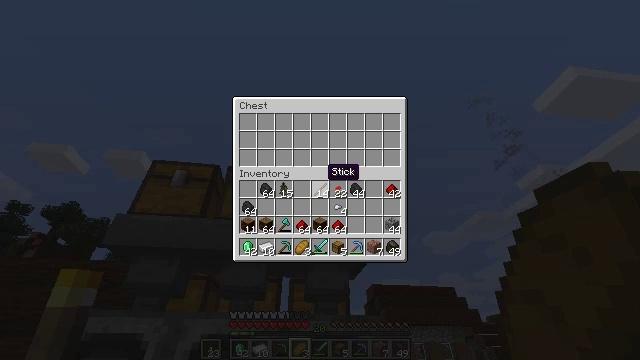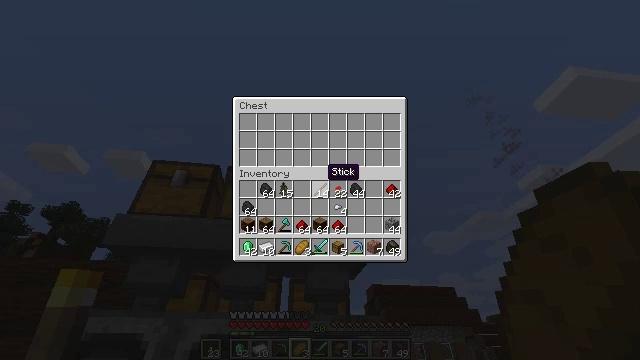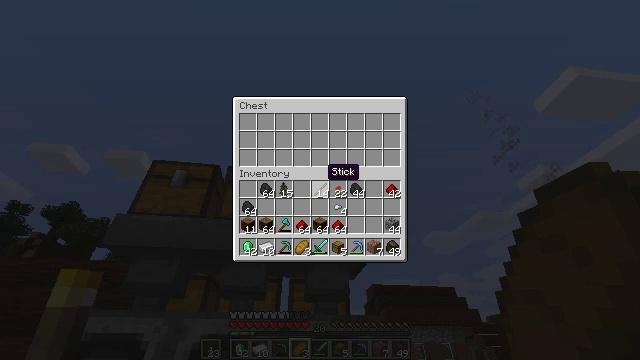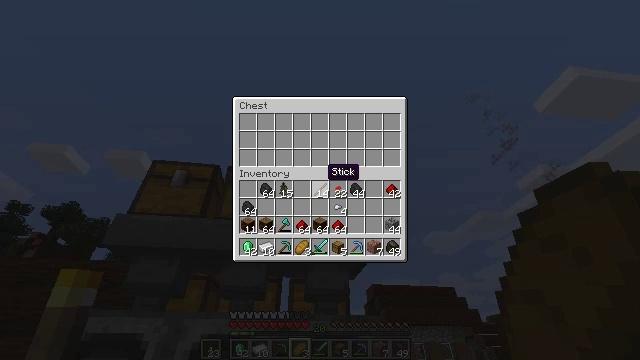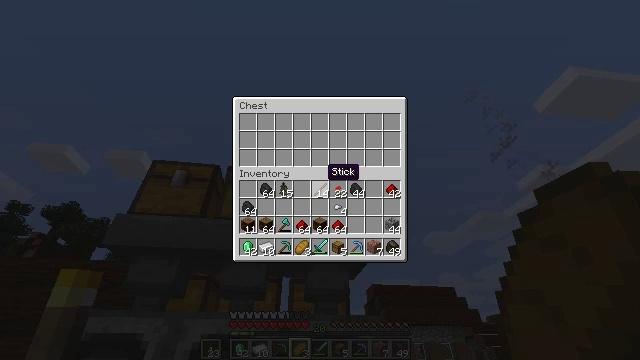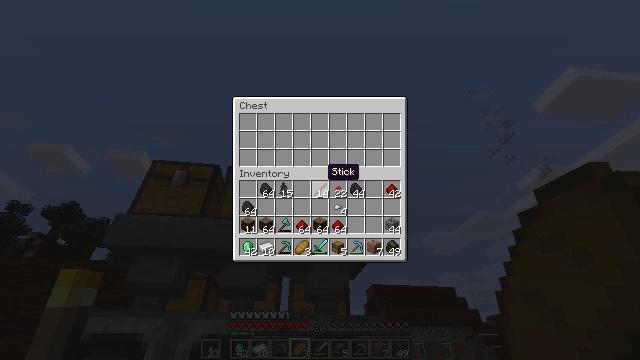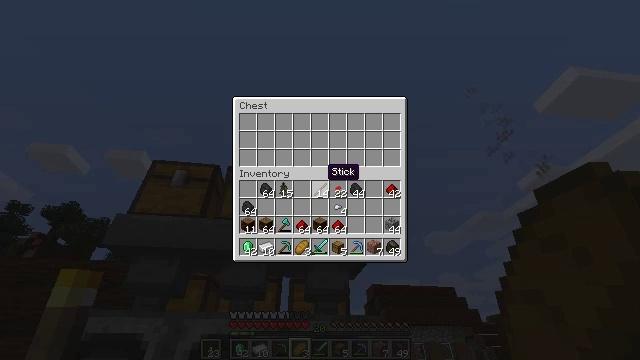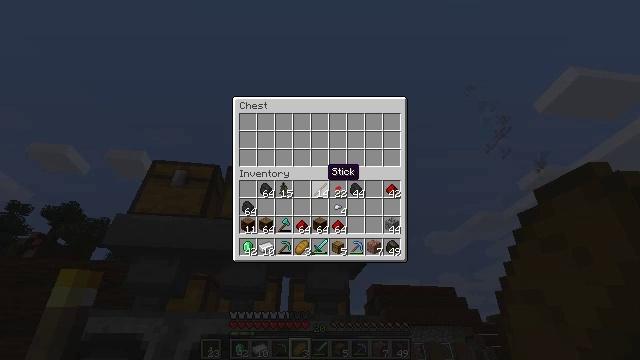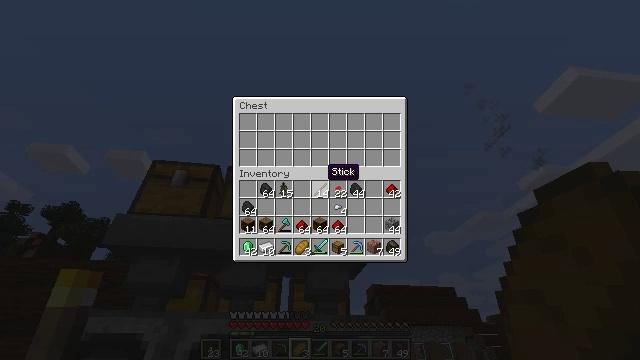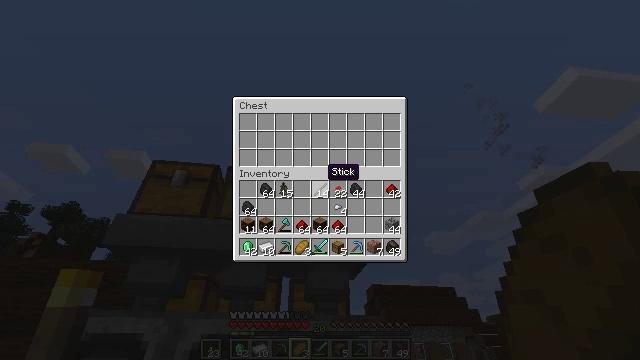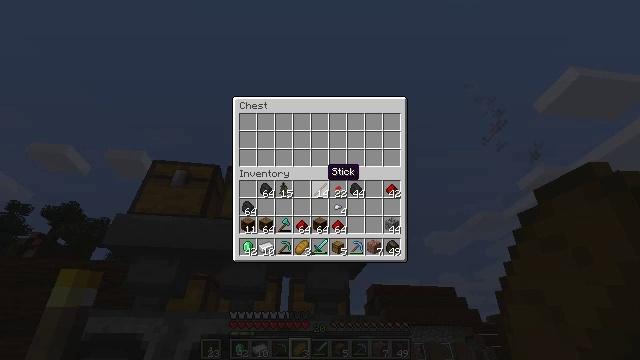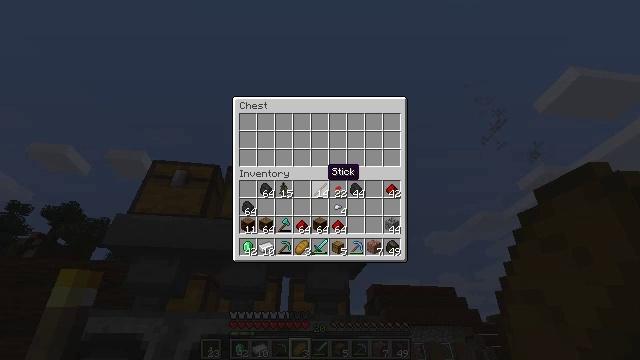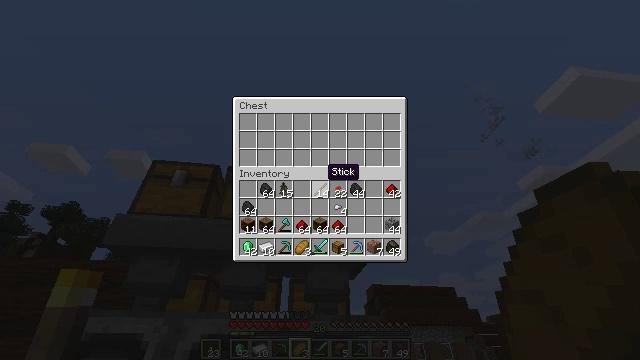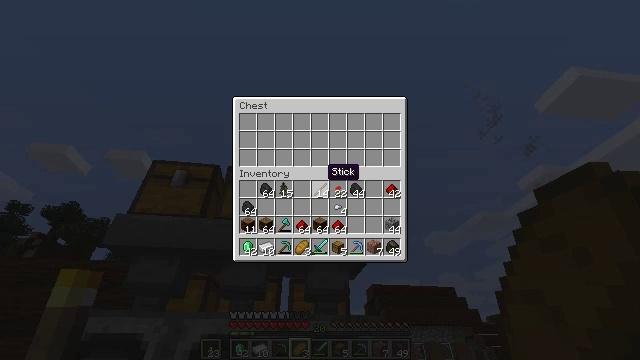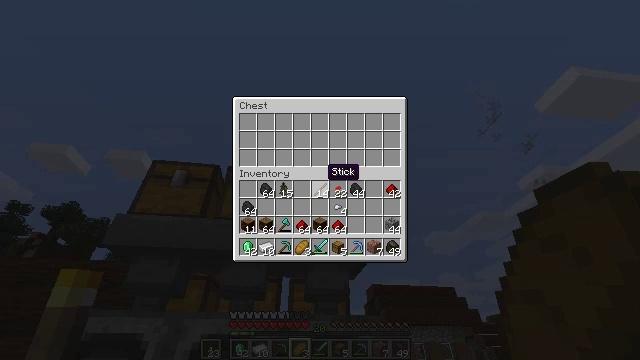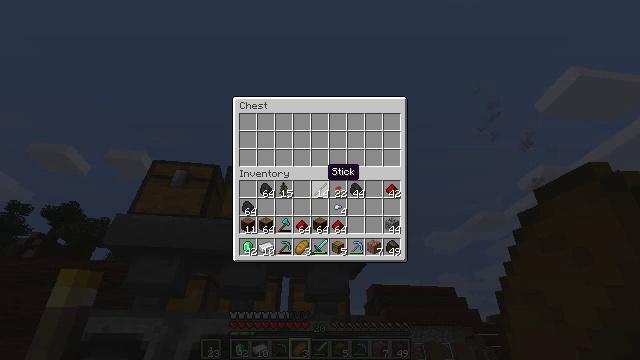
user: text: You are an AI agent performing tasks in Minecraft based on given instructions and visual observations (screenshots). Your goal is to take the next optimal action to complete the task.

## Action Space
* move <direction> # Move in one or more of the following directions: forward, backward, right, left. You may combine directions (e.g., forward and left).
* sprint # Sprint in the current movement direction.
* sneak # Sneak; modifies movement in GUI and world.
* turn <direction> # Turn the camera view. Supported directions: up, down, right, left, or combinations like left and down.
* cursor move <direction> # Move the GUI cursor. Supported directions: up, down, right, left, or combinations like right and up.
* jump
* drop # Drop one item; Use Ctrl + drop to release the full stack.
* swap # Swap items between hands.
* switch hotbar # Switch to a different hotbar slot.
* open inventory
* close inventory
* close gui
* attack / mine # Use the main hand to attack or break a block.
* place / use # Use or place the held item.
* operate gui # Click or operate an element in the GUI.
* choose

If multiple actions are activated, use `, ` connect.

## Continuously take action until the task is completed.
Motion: motion action
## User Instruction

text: Craft an emerald.
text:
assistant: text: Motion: no_op
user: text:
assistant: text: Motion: no_op
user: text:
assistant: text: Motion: no_op
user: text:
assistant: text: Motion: no_op
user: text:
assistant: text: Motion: no_op
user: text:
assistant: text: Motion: no_op
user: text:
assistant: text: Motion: no_op
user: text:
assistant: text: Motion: no_op
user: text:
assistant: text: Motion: no_op
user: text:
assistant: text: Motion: no_op
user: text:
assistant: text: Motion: no_op
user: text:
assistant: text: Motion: no_op
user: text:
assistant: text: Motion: no_op
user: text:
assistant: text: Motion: no_op
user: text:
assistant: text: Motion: no_op
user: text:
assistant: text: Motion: no_op
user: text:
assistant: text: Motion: no_op
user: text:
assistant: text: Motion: no_op
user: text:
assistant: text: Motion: no_op
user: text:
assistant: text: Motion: no_op
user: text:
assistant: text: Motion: no_op
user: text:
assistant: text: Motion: no_op
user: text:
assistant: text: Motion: no_op
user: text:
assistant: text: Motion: no_op
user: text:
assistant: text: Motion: no_op
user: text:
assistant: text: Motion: no_op
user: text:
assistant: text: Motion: no_op
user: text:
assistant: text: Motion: no_op
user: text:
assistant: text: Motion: no_op
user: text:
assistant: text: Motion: no_op